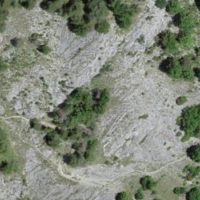
EUNIS habitat code: 45
Species observed at this site:
Podarcis muralis
Falco tinnunculus
Emberiza cia